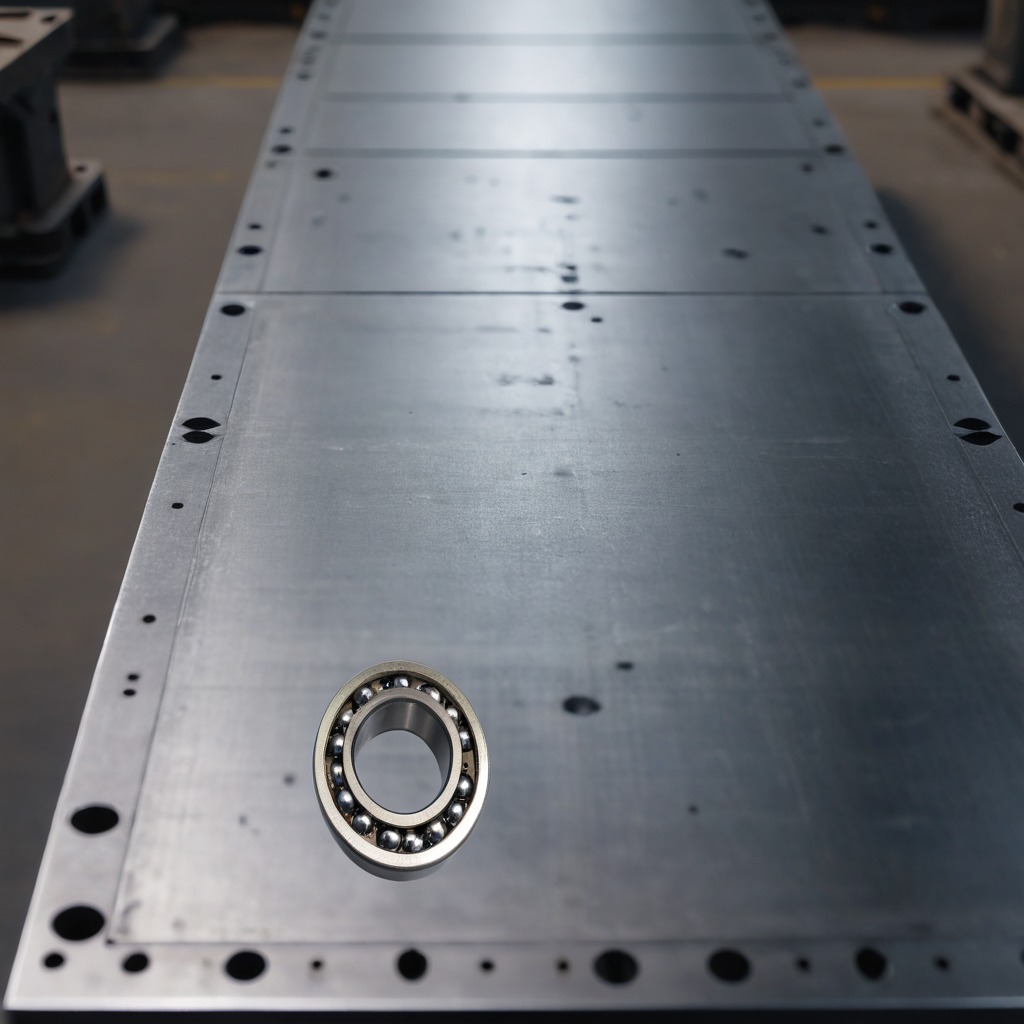
A metal ball bearing lies on a cold steel table in a mining workshop gritty textures.